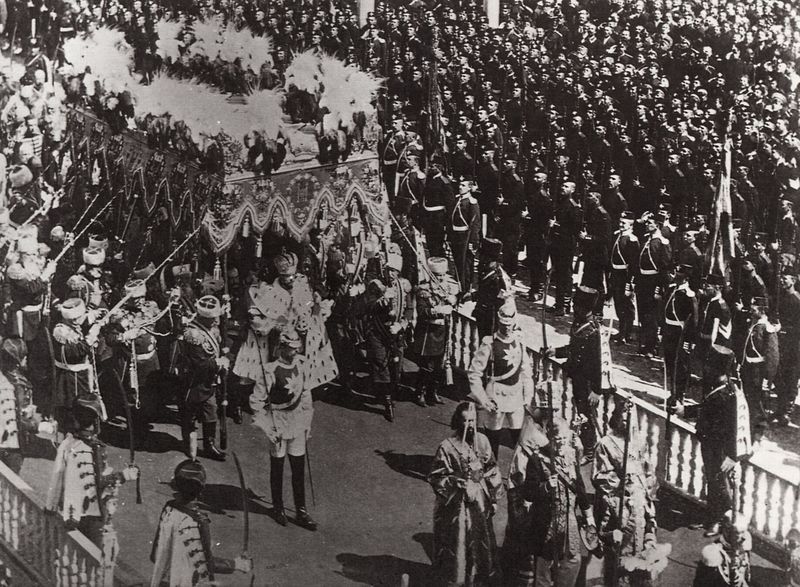
Titel: Der festliche Umzug anlässlich der Zarenkrönung Nikolaj II. vor dem Kreml
Künstler: Russischer Photograph
Standort: Moskau
Institution: Öffentliche Bibliothek M.E. Saltykov-Scedrin
Schlagwörter: feder, mann, schatten, umhang, weiß, menschen, blumen, frau, grau, hüte, licht, männer, schmuck, schwarz, strasse, stuhl, blüten, weg, zaun, menge, mütze, mützen, federn, hermelin, pelz, tragen, brüstung, gatter, gehen, mantel, gewänder, personen, krone, federbusch, schärpe, schlagschatten, fahnen, fahne, russland, seile, kaiser, könig, soldaten, thron, geländer, foto, fotografie, photographie, kreml, balustrade, seil, schwarz weiss, militär, säbel, uniform, uniformen, waffen, soldat, waffe, mäntel, volk, epauletten, degen, orden, stiefel, herrscher, nerz, schritt, armee, heer, marsch, photo, pope, begräbnis, leder, krönung, baldachin, umzug, ballustrade, flaggen, parade, salutieren, spalier, marschieren, festzug, kürassiere, zar, husaren, baluster, appell, einzug, aufmarsch, rasputin, militärparade, nikolaus, orthodox, respekt, ehren, tataren, ballustern, baronett, bewacht, soladtaen, strammstehen, ulan, willhelm ii